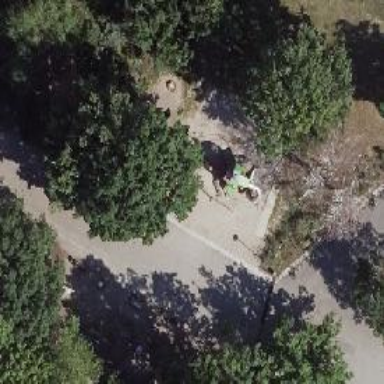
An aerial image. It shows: Playground with springy equipment.